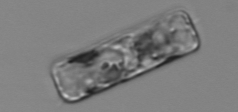
Label: Guinardia_delicatula